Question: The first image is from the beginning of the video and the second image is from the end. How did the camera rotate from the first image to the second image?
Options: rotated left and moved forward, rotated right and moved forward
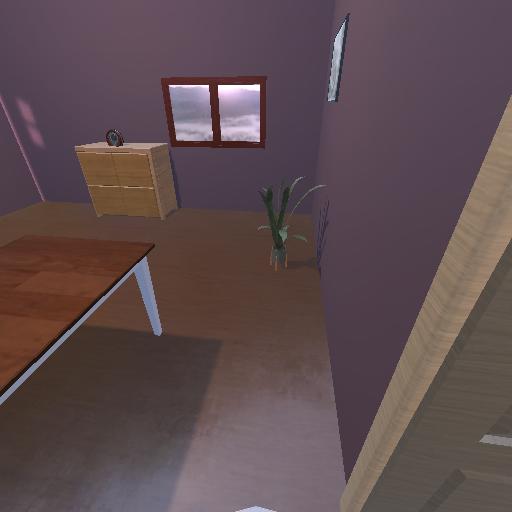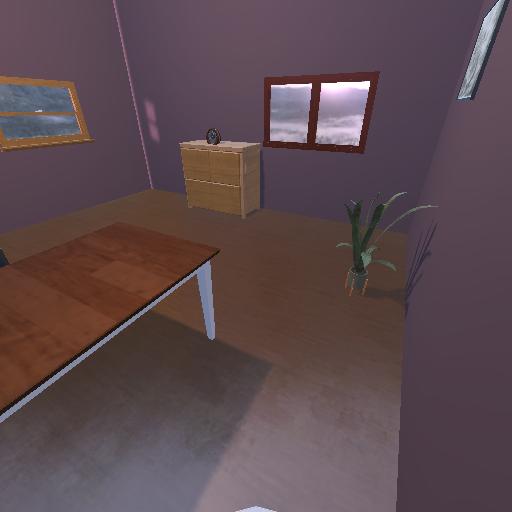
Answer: rotated left and moved forward